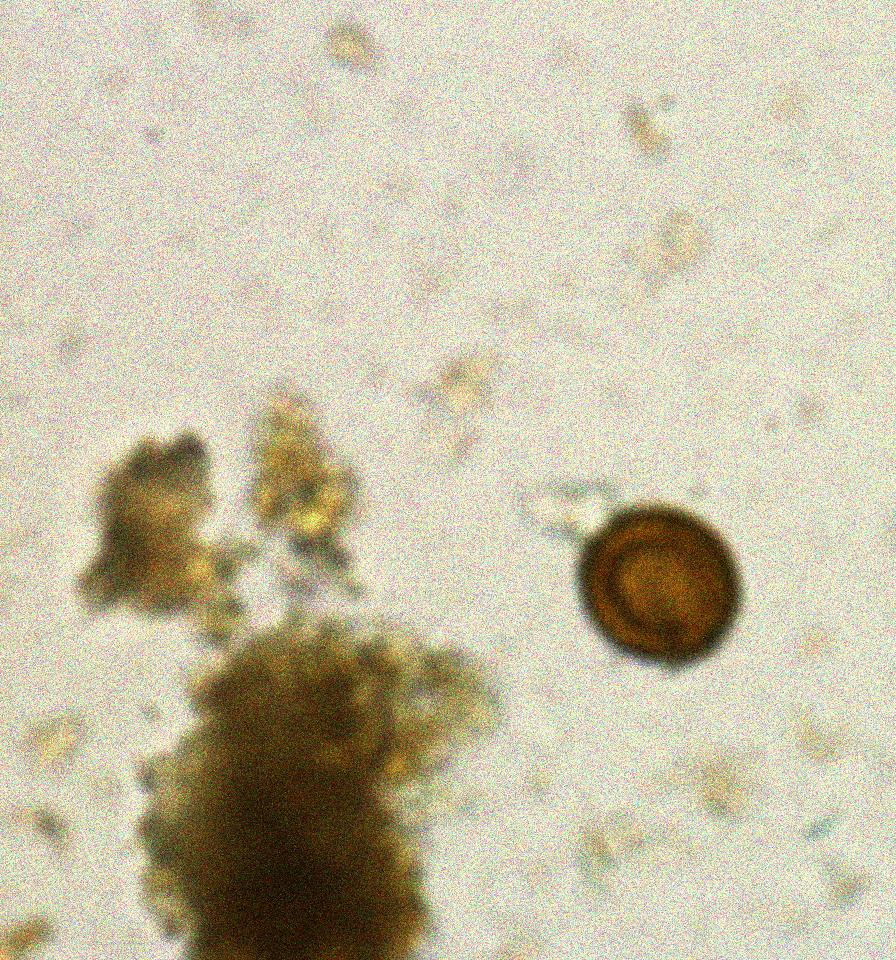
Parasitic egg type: Taenia spp. egg